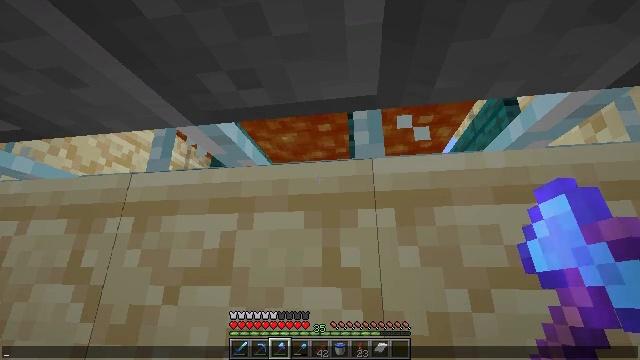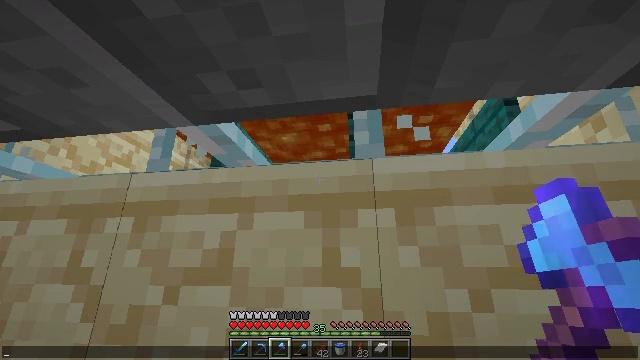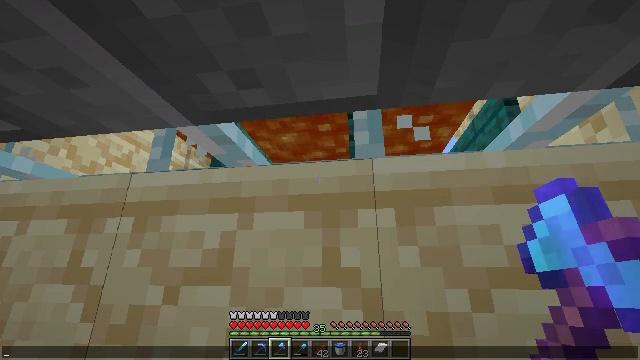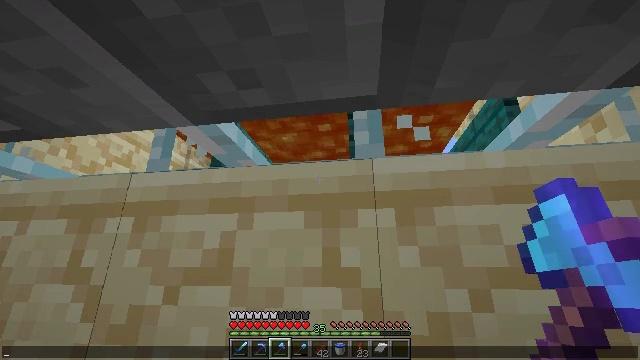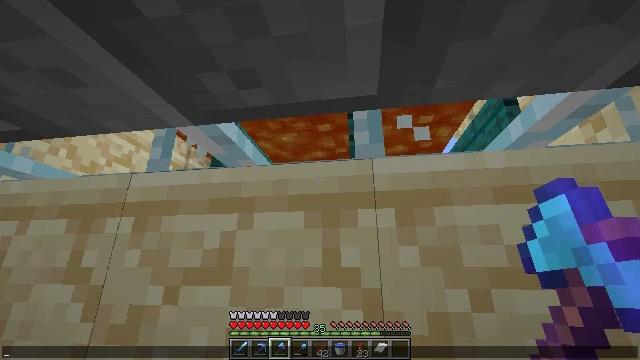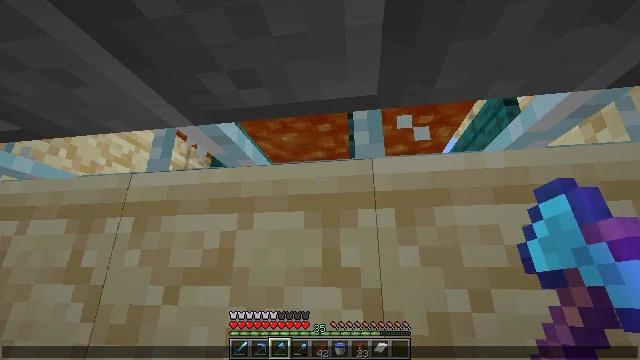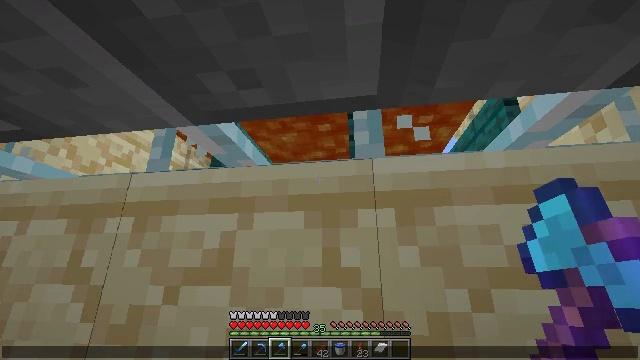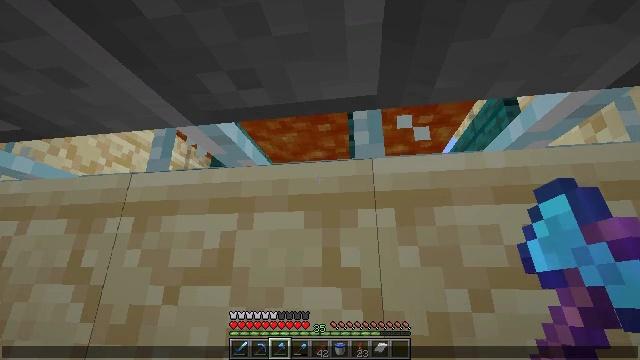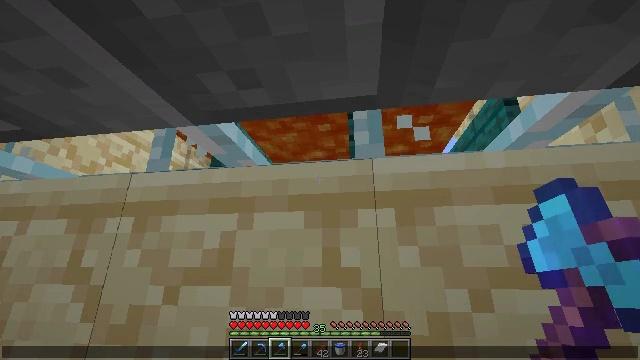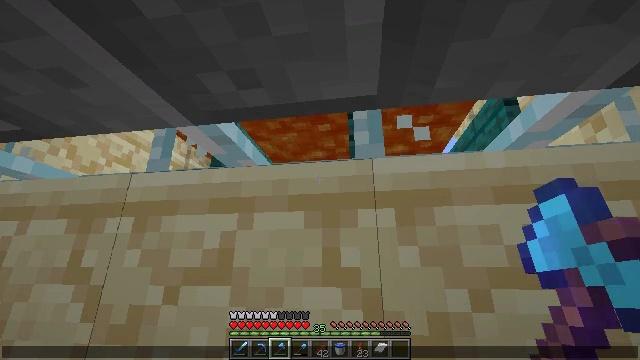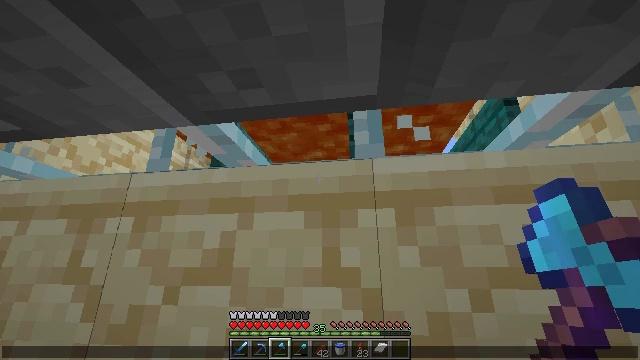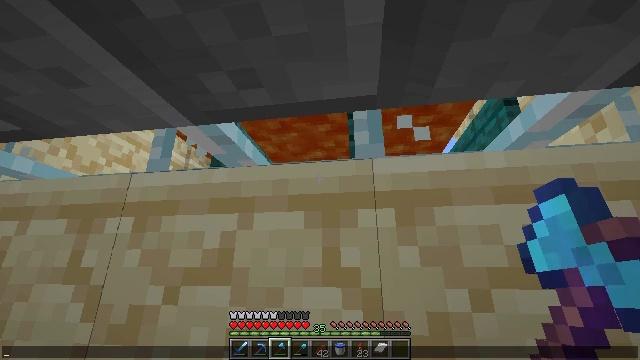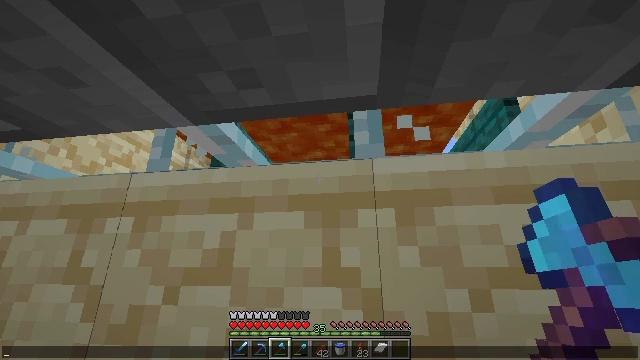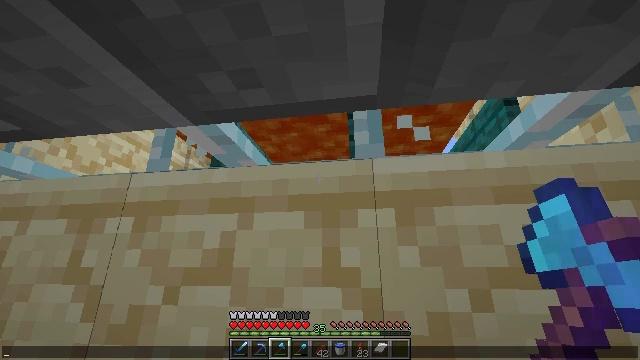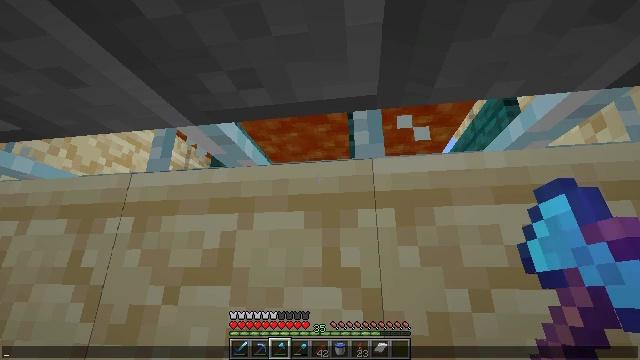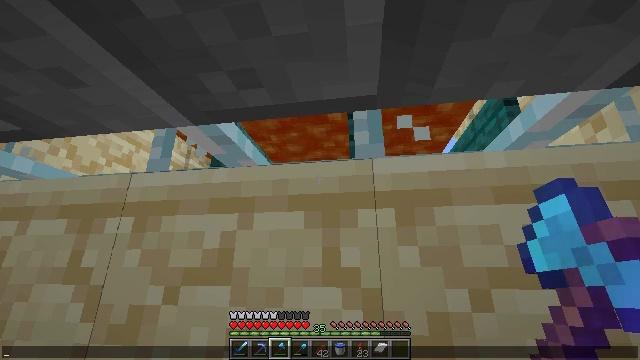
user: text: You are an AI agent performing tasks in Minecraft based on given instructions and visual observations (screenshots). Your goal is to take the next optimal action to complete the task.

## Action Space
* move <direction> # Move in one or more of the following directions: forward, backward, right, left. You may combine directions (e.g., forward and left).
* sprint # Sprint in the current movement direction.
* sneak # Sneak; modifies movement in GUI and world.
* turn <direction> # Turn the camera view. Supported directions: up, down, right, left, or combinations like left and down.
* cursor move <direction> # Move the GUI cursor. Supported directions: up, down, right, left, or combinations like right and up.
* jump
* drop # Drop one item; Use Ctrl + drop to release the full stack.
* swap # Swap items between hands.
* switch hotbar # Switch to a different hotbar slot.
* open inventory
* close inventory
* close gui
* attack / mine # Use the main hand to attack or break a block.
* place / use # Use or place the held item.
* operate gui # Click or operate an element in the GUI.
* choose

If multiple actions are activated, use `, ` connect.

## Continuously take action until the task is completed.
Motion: motion action
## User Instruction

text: Break the warped fence to collect it.
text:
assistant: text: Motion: no_op
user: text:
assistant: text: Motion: no_op
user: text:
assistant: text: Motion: no_op
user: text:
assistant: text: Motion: no_op
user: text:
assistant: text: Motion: no_op
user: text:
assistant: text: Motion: no_op
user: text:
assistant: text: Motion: no_op
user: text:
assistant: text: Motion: no_op
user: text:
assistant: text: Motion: no_op
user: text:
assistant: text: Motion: no_op
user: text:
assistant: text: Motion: no_op
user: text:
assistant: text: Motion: no_op
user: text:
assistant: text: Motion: no_op
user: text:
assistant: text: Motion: no_op
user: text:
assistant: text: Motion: no_op
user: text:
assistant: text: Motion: no_op
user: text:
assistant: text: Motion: no_op
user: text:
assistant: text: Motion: no_op
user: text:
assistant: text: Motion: no_op
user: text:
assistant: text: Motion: no_op
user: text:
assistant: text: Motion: no_op
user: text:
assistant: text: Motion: no_op
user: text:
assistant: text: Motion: no_op
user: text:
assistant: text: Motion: no_op
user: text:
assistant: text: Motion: no_op
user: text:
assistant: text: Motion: no_op
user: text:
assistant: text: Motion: no_op
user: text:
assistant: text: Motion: no_op
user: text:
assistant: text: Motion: no_op
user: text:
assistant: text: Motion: no_op